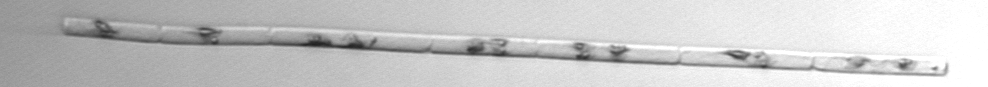
Label: Guinardia_delicatula